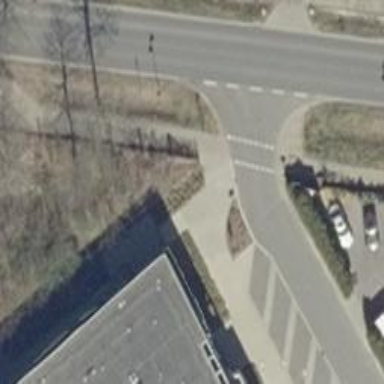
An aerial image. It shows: Footway.